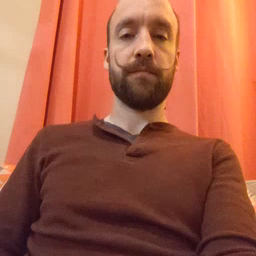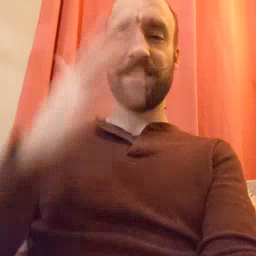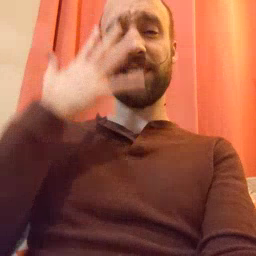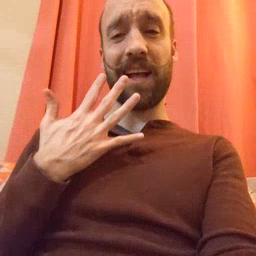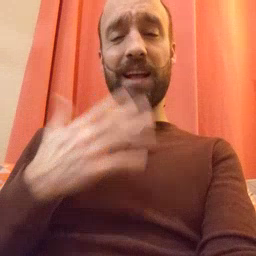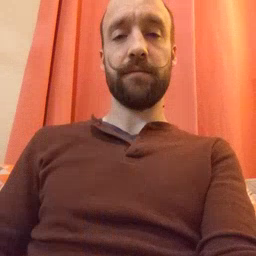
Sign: sad